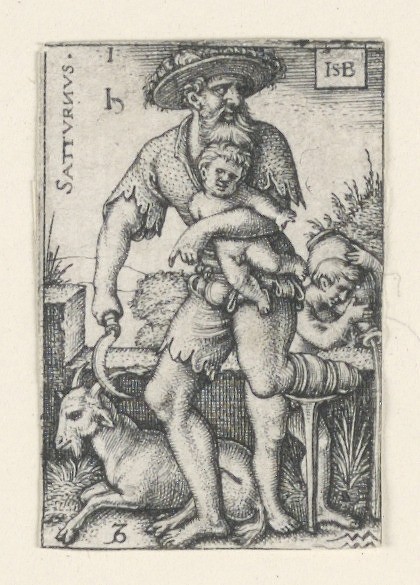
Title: Saturn, from The Seven Planets
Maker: Hans Sebald Beham, German, 1500–1550
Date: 1539
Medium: Engraving on laid paper
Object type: Print
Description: The figure of Saturn, his left foot missing, moving to left and holding an infant under his left arm, is accompanied by Capricornus (goat), lower left, and aquarius (the water bearer), right. At upper left is the word "SATURNUS" printed vertically and the symbol for lead.